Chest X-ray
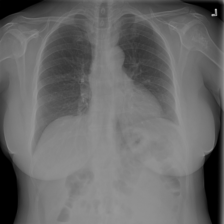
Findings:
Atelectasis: negative
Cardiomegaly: negative
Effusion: positive
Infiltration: negative
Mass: negative
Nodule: negative
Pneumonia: negative
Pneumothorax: negative
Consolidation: negative
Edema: negative
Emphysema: negative
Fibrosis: negative
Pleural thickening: negative
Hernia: negative